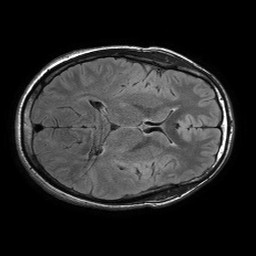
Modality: FLAIR
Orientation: axial
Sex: male
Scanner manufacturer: philips
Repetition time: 11 s
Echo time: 0.125 s